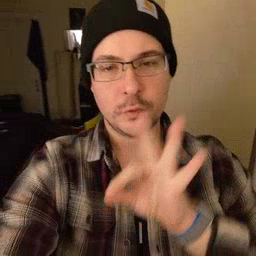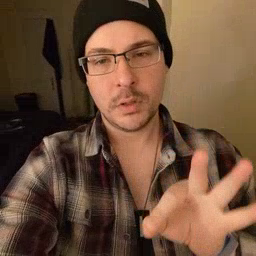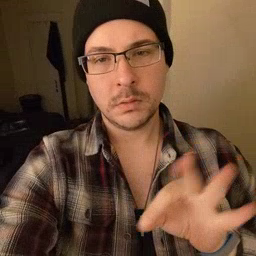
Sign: frenchfries